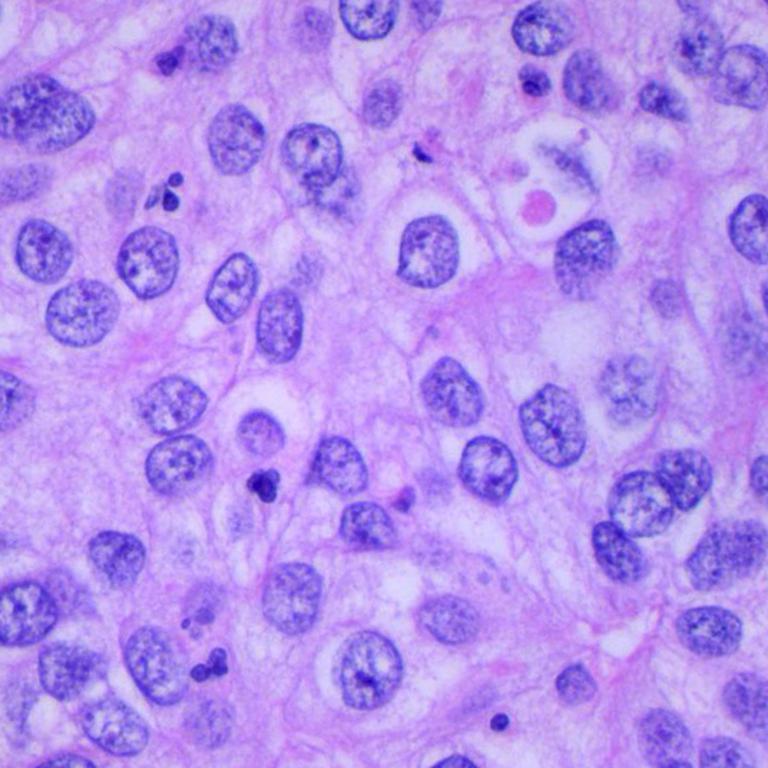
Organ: lung
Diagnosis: squamous carcinomas